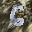
Label: 6